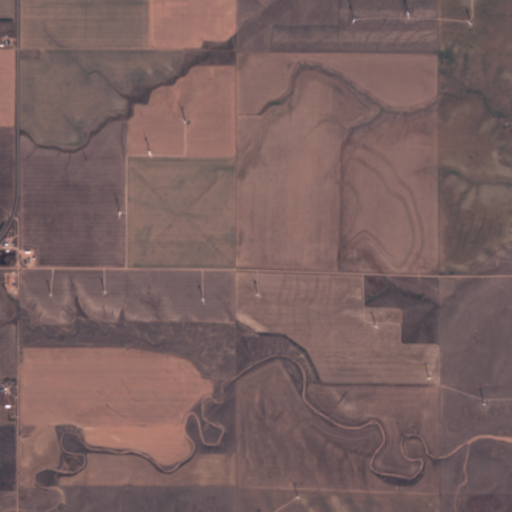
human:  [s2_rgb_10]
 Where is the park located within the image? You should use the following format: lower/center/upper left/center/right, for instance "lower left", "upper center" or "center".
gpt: The park is located in the upper left of the image.
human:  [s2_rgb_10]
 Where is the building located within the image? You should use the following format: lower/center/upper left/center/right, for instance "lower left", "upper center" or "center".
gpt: The building is located in the left of the image.
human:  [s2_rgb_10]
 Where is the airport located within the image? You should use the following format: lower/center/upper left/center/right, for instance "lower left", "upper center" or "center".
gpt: There is no airport in the image.